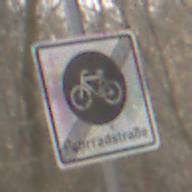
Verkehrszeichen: EndeFahrradstrasse
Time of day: MorningAfternoon
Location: Outdoor (Nature)
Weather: Clear
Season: Winter
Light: Natural